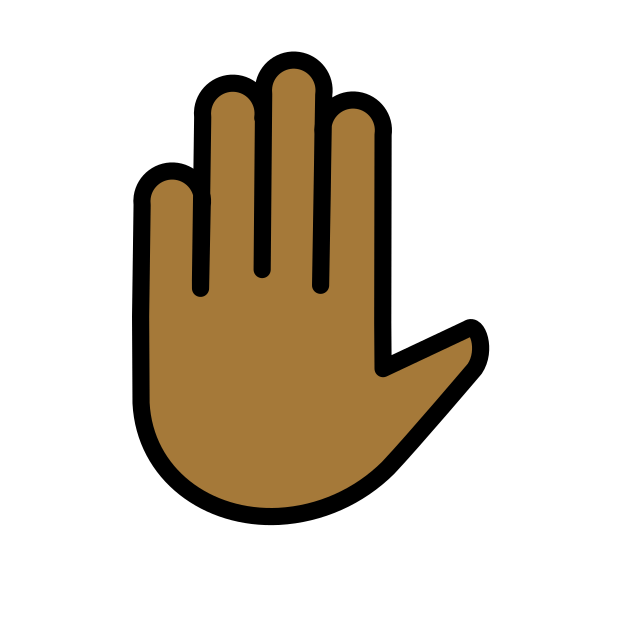
raised hand: medium-dark skin tone